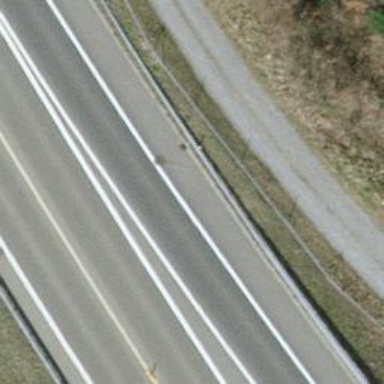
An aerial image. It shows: Asphalt trunk link road.